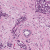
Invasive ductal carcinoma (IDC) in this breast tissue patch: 1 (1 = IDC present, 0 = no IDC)